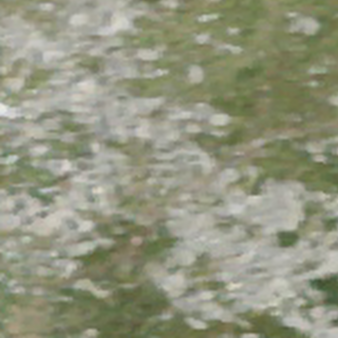
Label: other